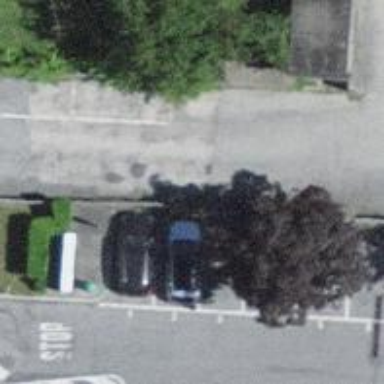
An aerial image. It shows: Charging station.